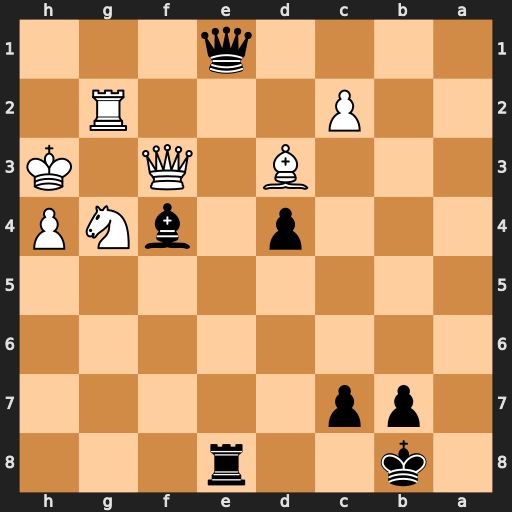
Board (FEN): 1k2r3/1pp5/8/8/3p1bNP/3B1Q1K/2P3R1/4q3
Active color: b
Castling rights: -
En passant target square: -
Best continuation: Qh1+ Nh2 Re3 Rg8+ Ka7 Kg4 Rxf3